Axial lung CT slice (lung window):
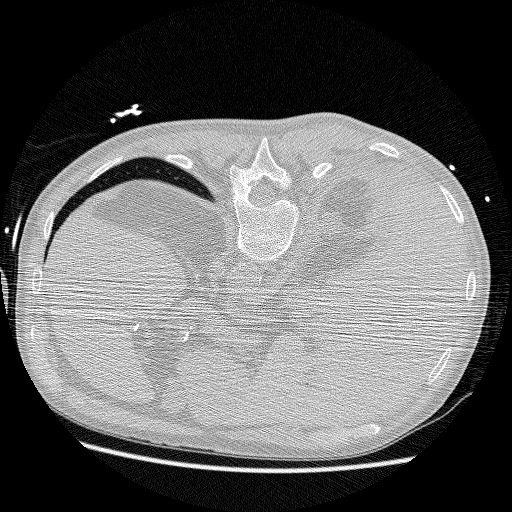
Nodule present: no